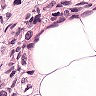
Metastatic tissue present: yes